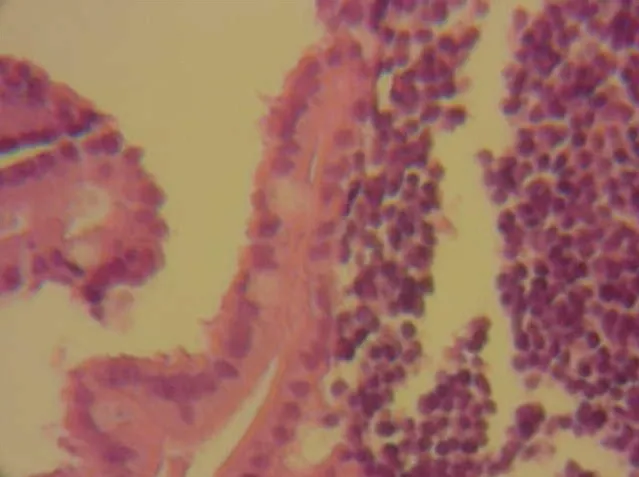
Pathologic evaluation of the pancreas biopsy specimen. The specimen shows fibrosis and lymphoplasmacytic infiltration without evidence of malignancy.
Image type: pathology (h&e)